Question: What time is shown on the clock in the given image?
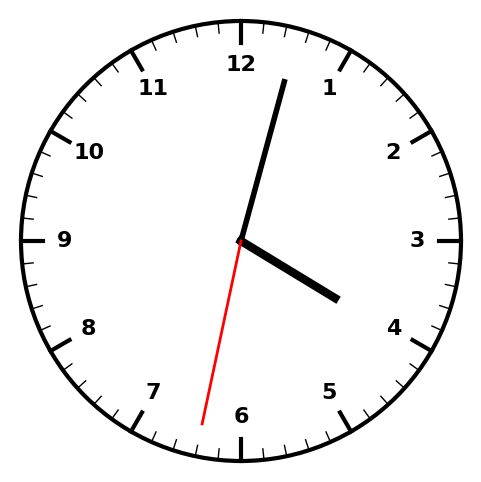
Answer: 04:02:32